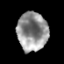
Tissue: prostate
Cell type: Epithelial cells
Senescence score: 0.2851
Nuclear area (px): 1157
Mean DAPI intensity: 147.617